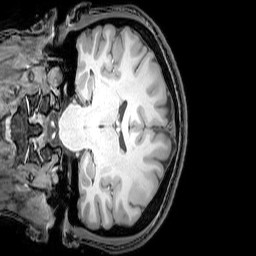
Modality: T1w
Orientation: coronal
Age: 25
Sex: female
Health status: healthy
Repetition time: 0.081 s
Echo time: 0.037 s